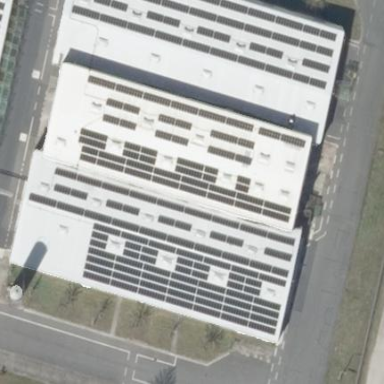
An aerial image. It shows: Industrial building.